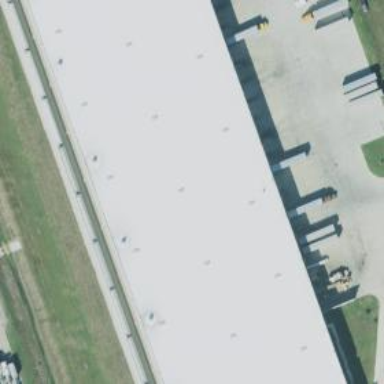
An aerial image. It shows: Warehouse building.